Question: This is what I'm getting:

I'd like the close button in the top right corner to be an X, which I believe it should be by default anyway. Keep in mind the modal works perfectly, and when I click on the close button (A~-) it works as intended. I've tried running it on IE, Chrome and Firefox, and in all the cases the problem persists.
Any ideas?
---
'''
<div id="group" class="modal hide fade" tabindex="-1" role="dialog" aria-labelledby="groupLabel"
aria-hidden="true">
<div class="modal-header">
<button type="button" class="close" data-dismiss="modal" aria-hidden="true">x</button>
<h3 id="groupLabel">Add group</h3>
</div>
<div ng-controller="Ctrl">
<form ng-submit="addGroup(newGroup, newColor); newGroup='';">
<div class="modal-body">
<div class="row-fluid">
<div class="span3 offset3">
Group name
</div>
<div class="span6">
<input class="input-block-level" type="text" ng-model="newGroup">
</div>
</div>
<div class="row-fluid">
<div class="span3 offset3">
Group color
</div>
<div class="span6">
<select ng-model="newColor" class="input-block-level">
<option value="">None</option>
<option value="red">Red</option>
<option value="blue">Blue</option>
<option value="green">Green</option>
<option value="orange">Orange</option>
<option value="cyan">Cyan</option>
</select>
</div>
</div>
</div>
<div class="modal-footer">
<button class="btn" data-dismiss="modal" aria-hidden="true">Close</button>
<input class="btn btn-primary" type="submit" value="Save changes">
</div>
</form>
</div>
</div>
'''
This is the line of interest:
'''
<button type="button" class="close" data-dismiss="modal" aria-hidden="true">x</button>
'''
These are my includes:
'''
<script type="text/javascript" src="http://ajax.googleapis.com/ajax/libs/jquery/1.7/jquery.js"></script>
<script type="text/javascript" src="js/angular.js"></script>
<script type="text/javascript" src="js/controller.js"></script>
<script type="text/javascript" src="js/bootstrap.min.js"></script>
<script type="text/javascript" src="js/ui-bootstrap.js"></script>
<script type="text/javascript" src="js/angular-ui-if.js"></script>
<link rel="stylesheet" href="css/bootstrap/css/bootstrap.css">
'''
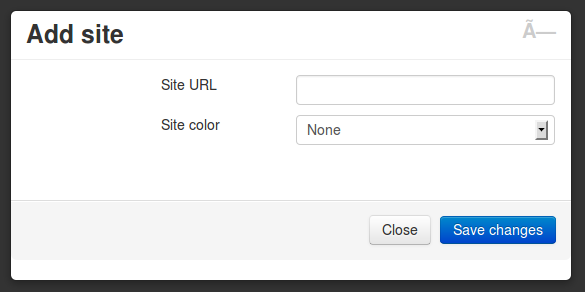
Answer: This is the x in your code:
'x'
When it should be
'x' .
Use the one on the keyboard.